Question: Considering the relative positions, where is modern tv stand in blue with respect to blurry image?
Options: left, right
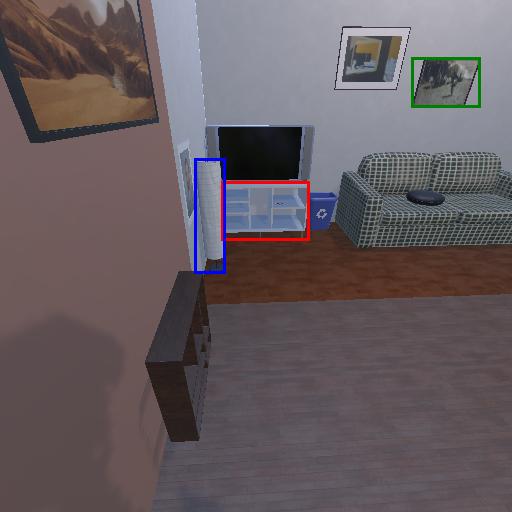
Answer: left